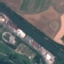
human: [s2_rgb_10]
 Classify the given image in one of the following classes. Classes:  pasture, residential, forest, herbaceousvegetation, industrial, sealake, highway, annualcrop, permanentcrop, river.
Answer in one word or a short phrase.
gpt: River